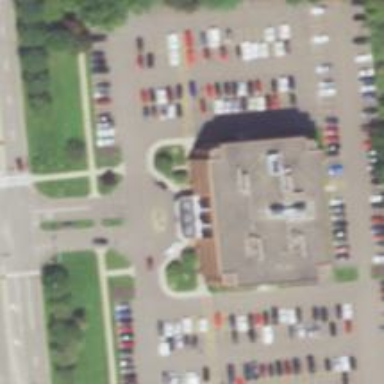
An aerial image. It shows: Healthcare clinic is depicted in the image.